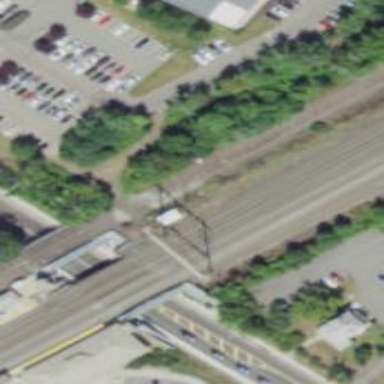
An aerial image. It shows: Disused railway spur line.